Field crop: maize
Growth stage: 2
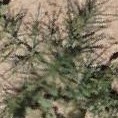
Species: salsola